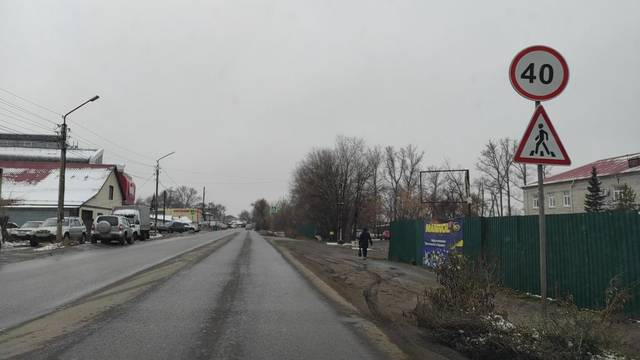
Region: Russia
Coordinates: 51.509, 81.201